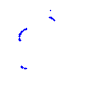
Particle: proton